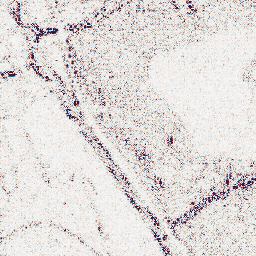
Category: wavelet
Decomposition family: wavelet_reverse_biorthogonal
Decomposition parameters: wavelet: rbio5.5
level: 1
Upsampling method: quadratic
Upsampling parameters: scale: 4
Upsampling scale: 4